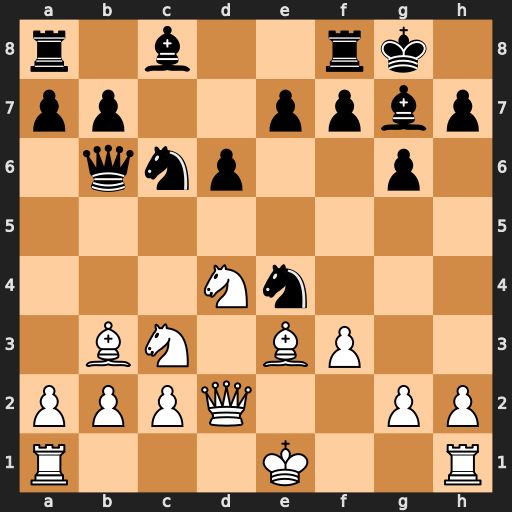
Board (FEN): r1b2rk1/pp2ppbp/1qnp2p1/8/3Nn3/1BN1BP2/PPPQ2PP/R3K2R
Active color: w
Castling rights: KQ
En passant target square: -
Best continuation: Nxc6 Nxd2 Nxe7+ Kh8 Bxb6